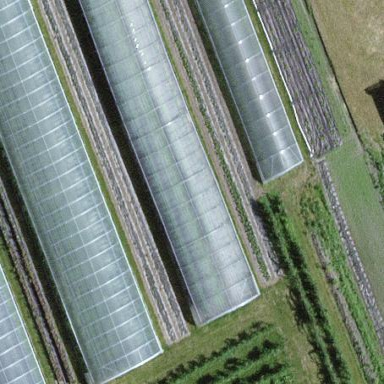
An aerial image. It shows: Greenhouse.